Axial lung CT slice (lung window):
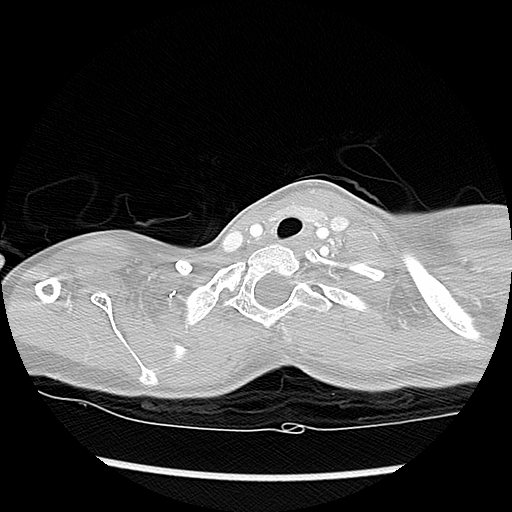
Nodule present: no